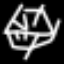
Label: diamond